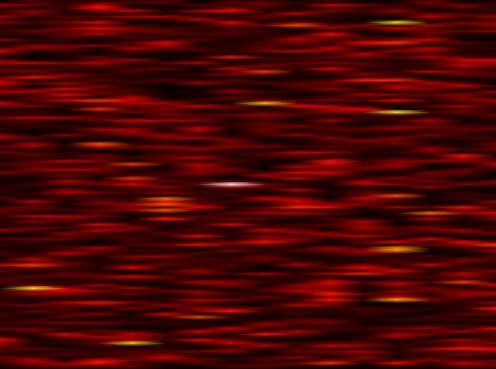
Label: UFMC